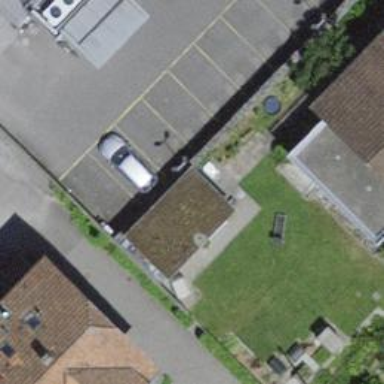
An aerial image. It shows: Garage.